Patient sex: F
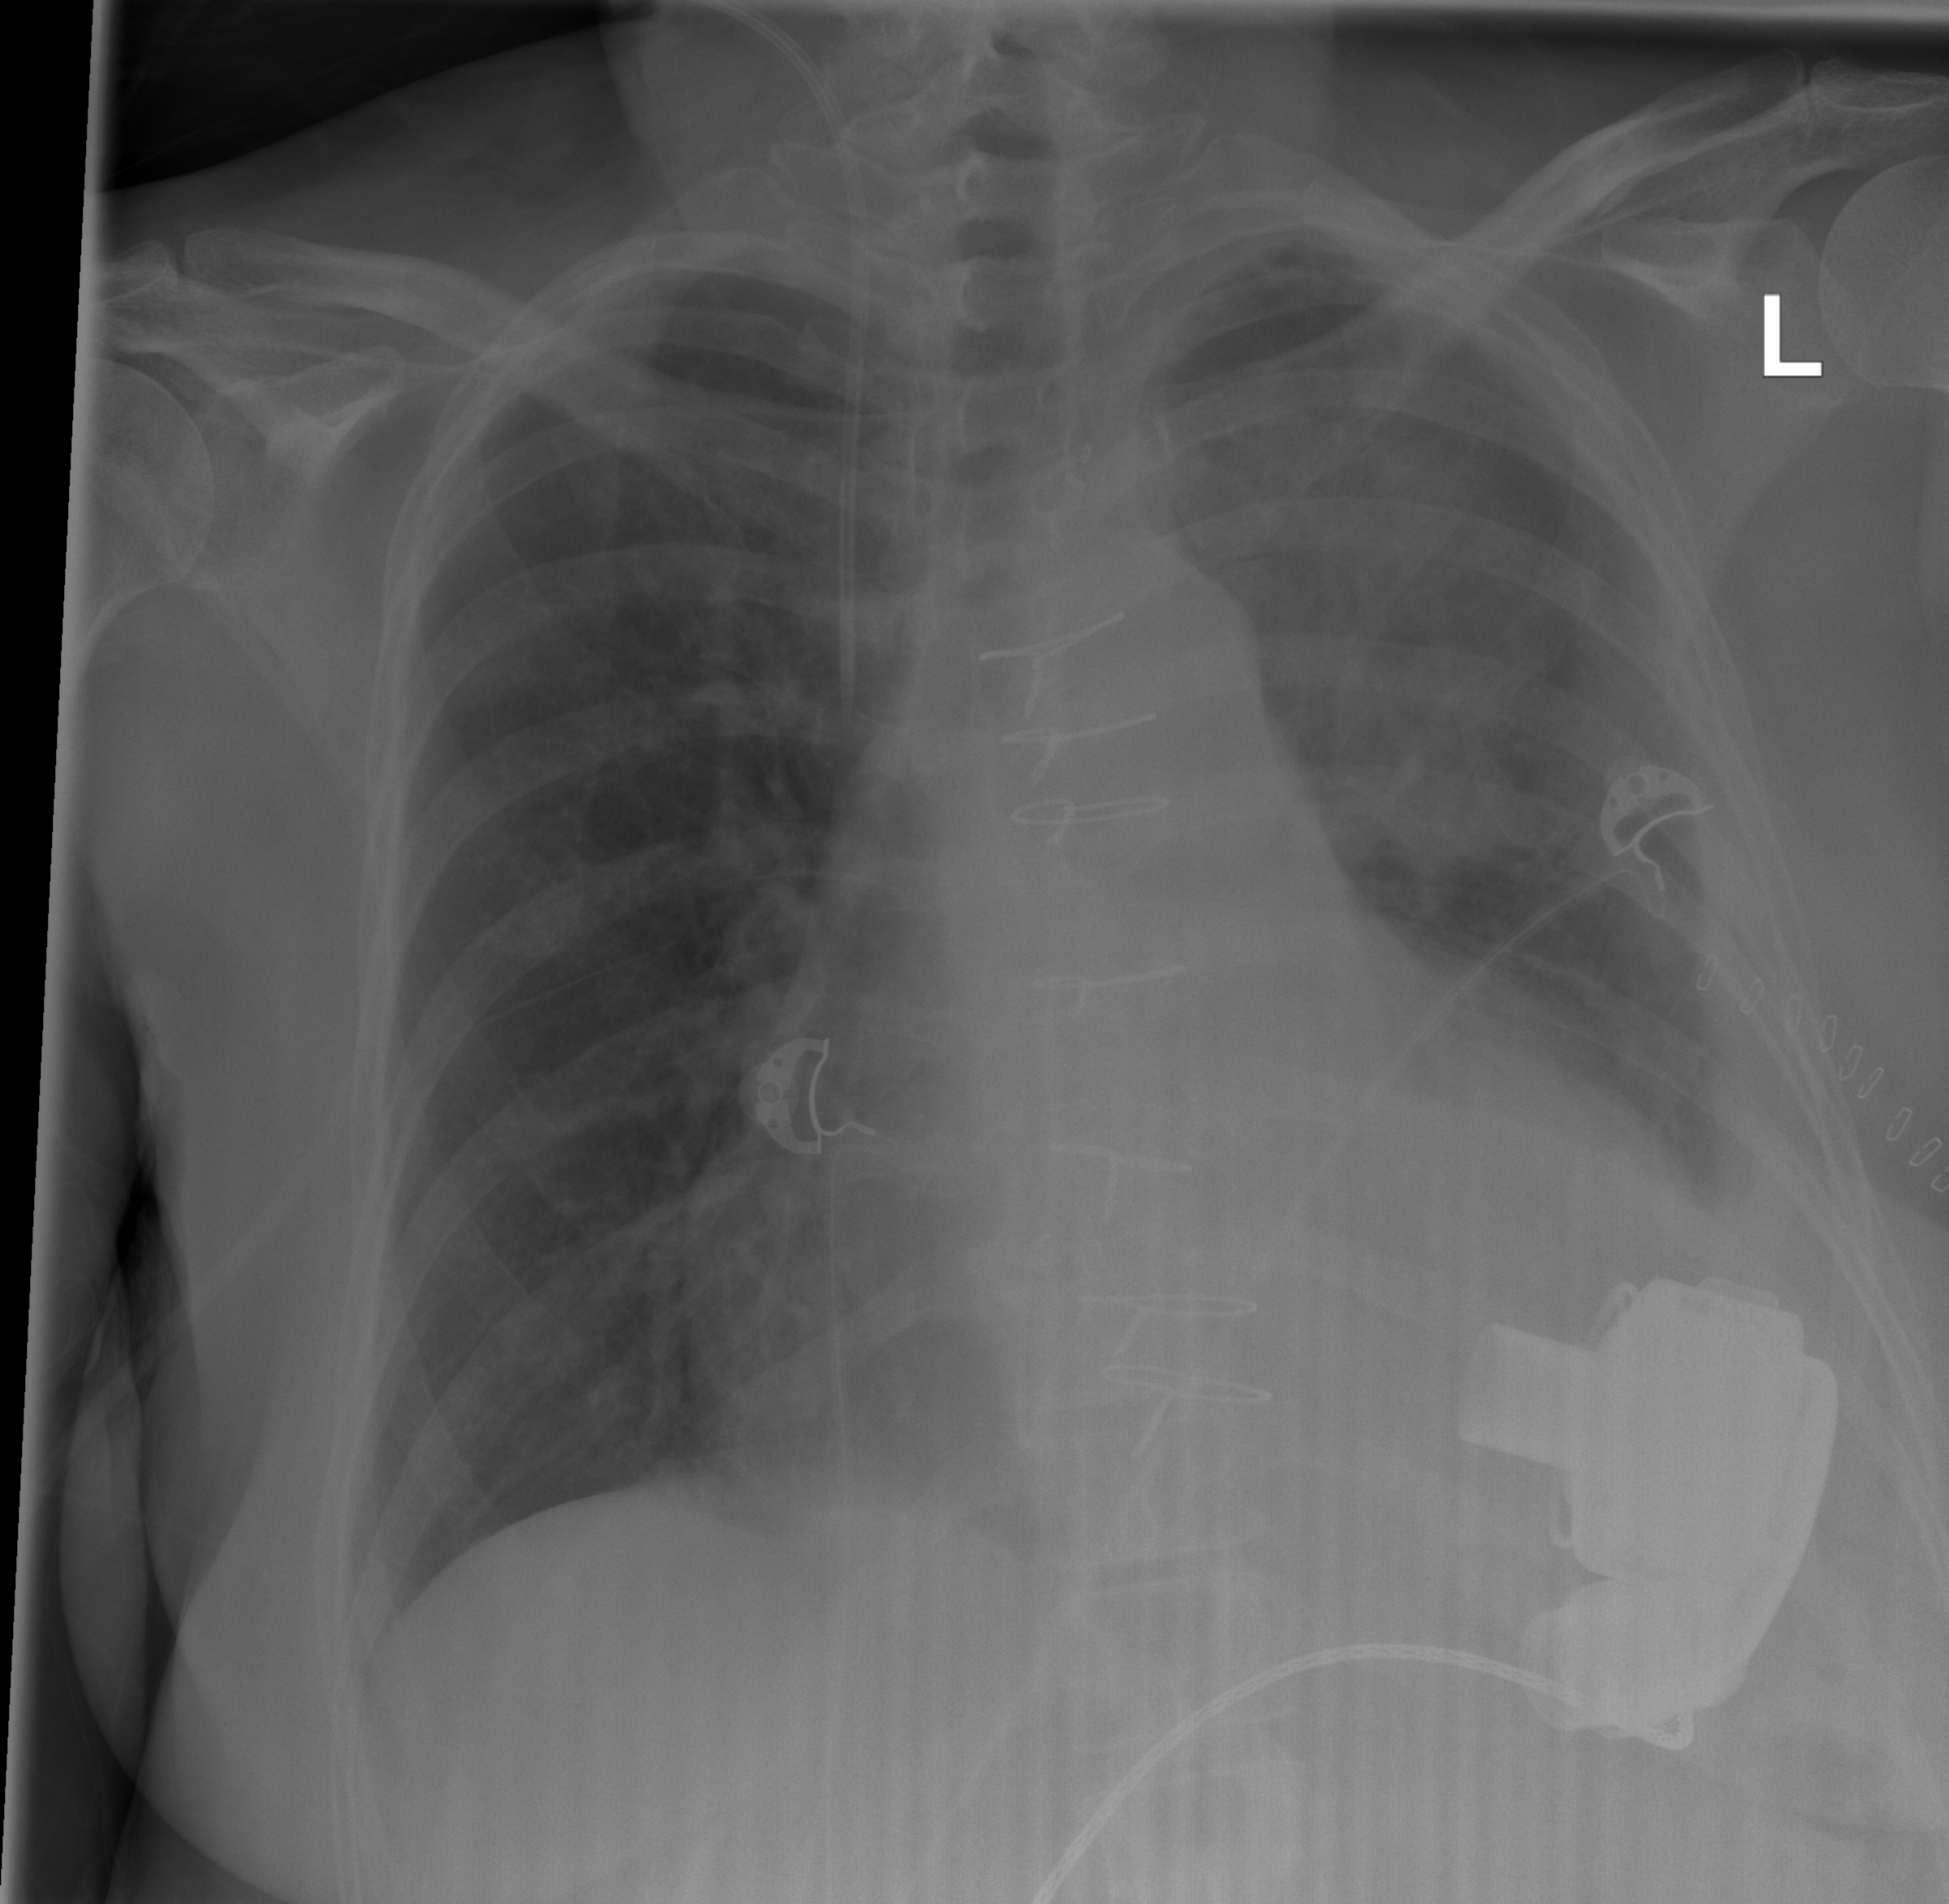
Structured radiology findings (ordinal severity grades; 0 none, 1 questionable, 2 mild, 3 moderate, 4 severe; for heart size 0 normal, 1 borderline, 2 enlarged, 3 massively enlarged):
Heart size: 3
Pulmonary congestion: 0
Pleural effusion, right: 0
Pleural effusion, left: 2
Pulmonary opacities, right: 0
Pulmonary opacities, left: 0
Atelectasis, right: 0
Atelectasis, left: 2